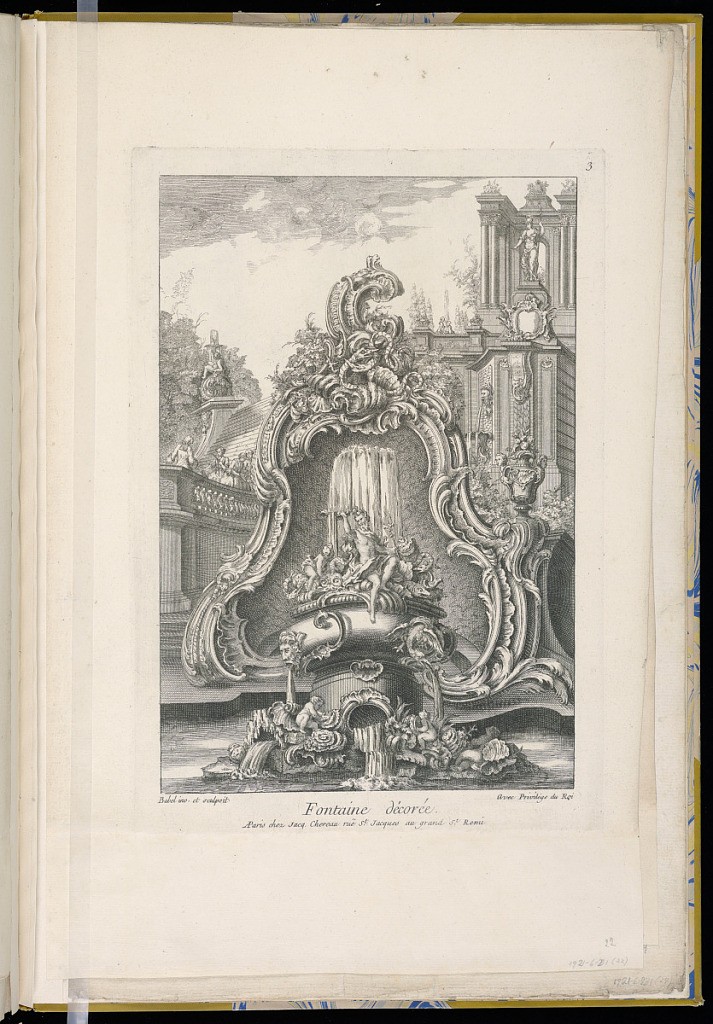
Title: Fountain in the Form of a Cartouche
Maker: Pierre Edme Babel, French, 1720–1775
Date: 1743-1763
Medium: Etching on off-white paper
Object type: Print
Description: Rocaille cartouche as a fountain, decorated with Poseidon holding a trident, putti, and sea creatures including dolphins and sea snakes. The fountain is in the lower foreground of the plate, behind which are colonnaded buildings, statues, and a staircase with staffage walking about. The plate is signed and numbered.